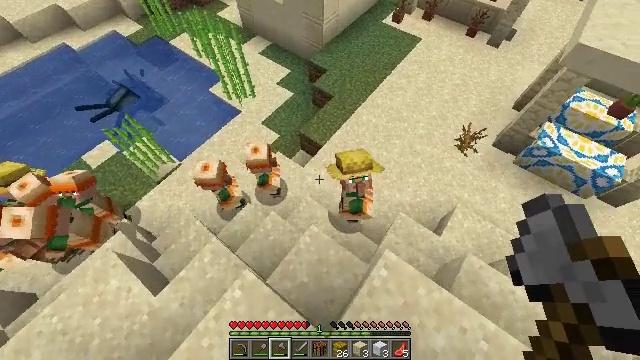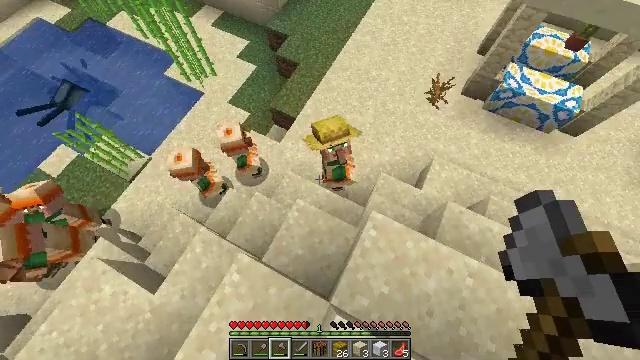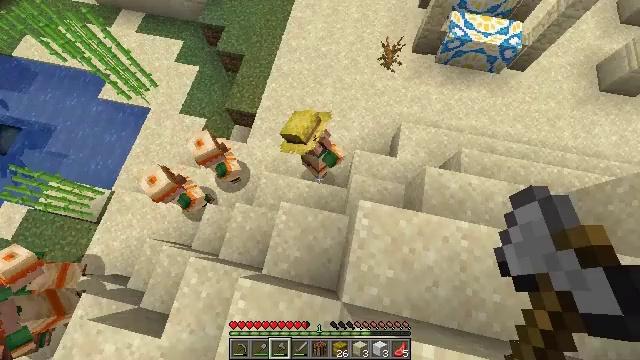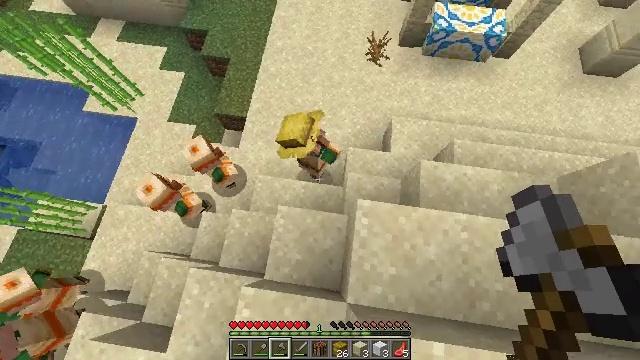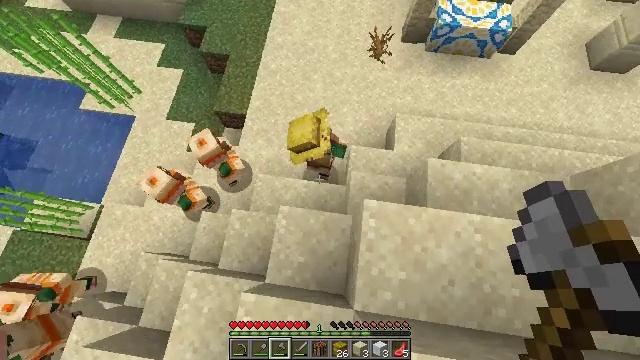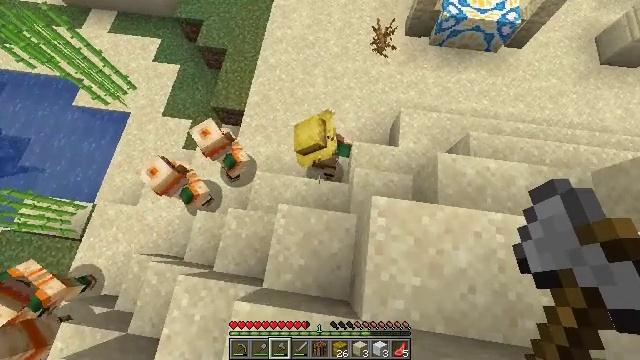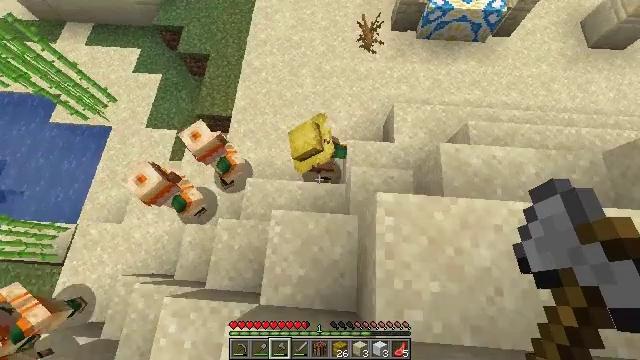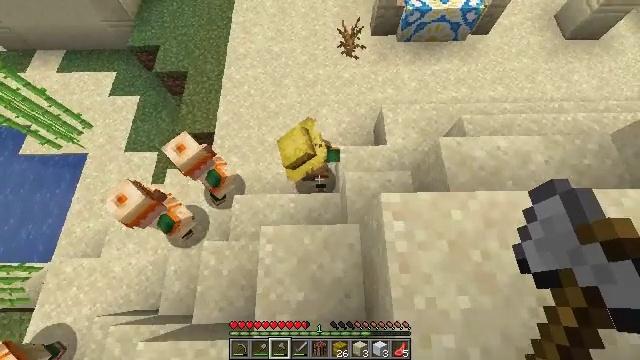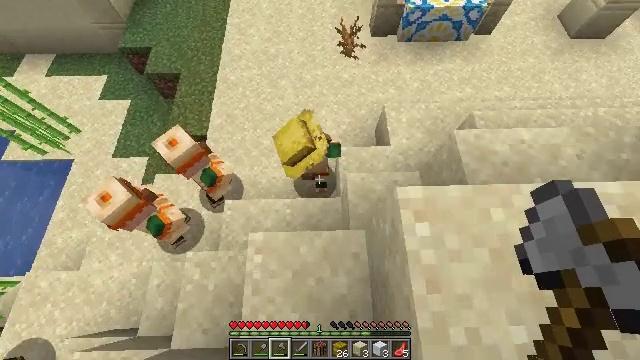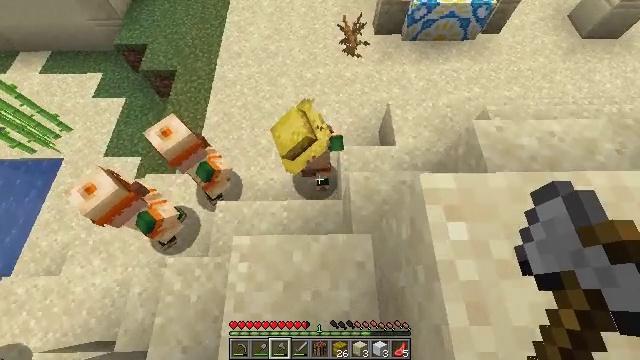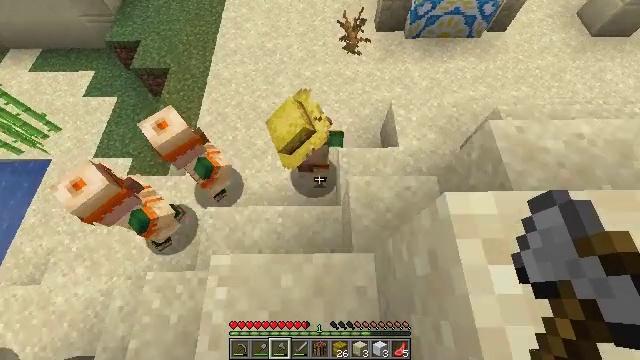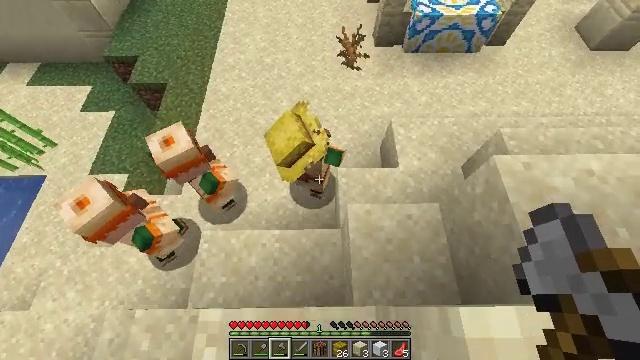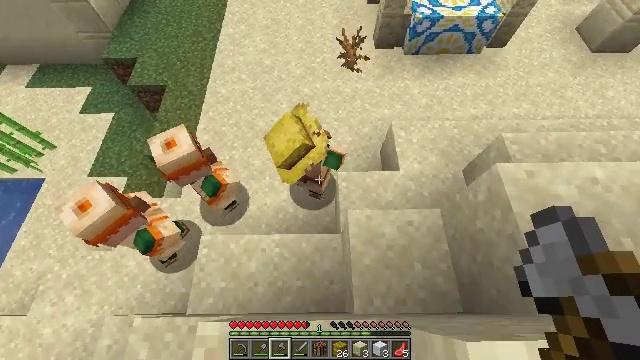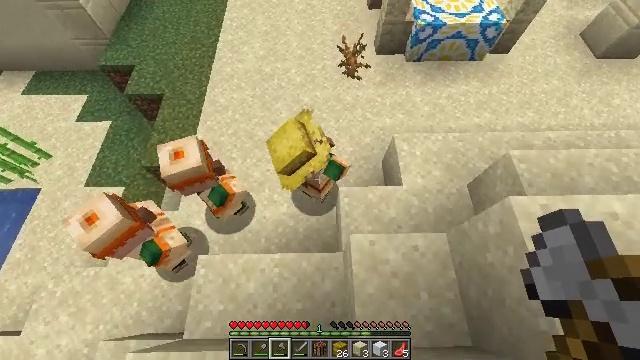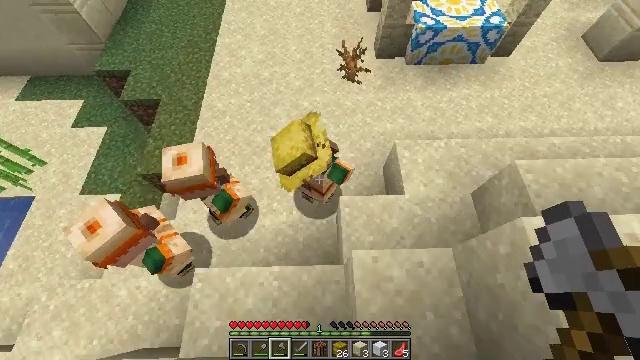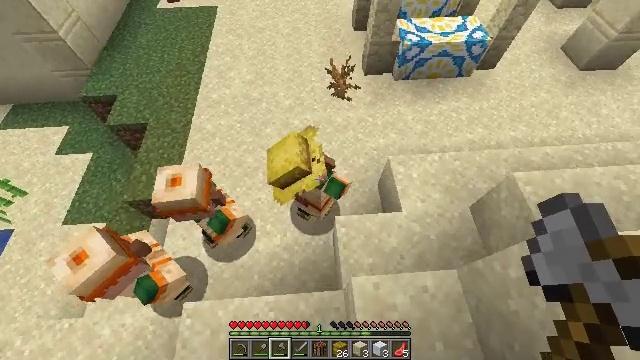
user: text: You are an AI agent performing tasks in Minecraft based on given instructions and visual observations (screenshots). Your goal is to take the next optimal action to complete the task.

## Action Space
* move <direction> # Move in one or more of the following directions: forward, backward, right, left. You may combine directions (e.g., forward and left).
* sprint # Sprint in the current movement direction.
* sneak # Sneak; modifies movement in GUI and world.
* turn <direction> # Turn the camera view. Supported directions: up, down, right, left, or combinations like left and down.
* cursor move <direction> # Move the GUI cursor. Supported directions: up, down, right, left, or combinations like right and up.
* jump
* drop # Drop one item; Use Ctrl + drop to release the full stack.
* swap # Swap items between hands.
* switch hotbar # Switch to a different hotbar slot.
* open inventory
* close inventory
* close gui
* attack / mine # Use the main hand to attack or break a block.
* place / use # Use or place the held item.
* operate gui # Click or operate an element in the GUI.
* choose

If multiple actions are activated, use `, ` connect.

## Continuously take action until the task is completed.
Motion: motion action
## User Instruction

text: Use wheat to craft bread.
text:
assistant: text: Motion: move forward, turn right and down
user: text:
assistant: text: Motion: turn right and down
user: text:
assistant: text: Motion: turn right
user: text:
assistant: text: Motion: no_op
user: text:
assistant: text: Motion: no_op
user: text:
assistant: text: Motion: move forward, turn right and up
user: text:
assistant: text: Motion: move forward and move right, turn right and up
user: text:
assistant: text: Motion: move forward and move right, turn up
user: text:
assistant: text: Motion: move forward and move right, turn up
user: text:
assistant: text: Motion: move forward
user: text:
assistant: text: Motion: move forward, turn up
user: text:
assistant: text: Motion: move forward
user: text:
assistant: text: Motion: move forward
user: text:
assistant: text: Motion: move forward
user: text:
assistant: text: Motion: move forward, turn right and up
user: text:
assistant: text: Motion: move forward, turn up
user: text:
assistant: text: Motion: move forward, use / place
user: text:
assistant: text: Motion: move forward, use / place
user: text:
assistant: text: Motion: move forward, use / place
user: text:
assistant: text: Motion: move forward
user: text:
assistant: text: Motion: move forward
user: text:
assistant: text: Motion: move forward, cursor move right and up, open gui
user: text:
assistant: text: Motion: move forward
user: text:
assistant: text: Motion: move forward
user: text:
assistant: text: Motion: move forward
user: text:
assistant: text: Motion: no_op
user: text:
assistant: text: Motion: no_op
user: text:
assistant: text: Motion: no_op
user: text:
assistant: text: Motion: cursor move up
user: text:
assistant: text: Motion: cursor move left and up